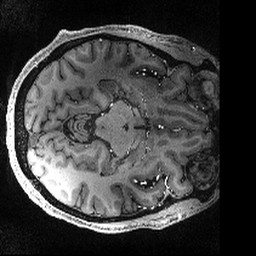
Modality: T1w
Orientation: axial
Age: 41
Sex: female
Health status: healthy
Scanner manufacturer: siemens
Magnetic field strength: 9.4 T
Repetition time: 3.8 s
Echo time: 0.0025 s